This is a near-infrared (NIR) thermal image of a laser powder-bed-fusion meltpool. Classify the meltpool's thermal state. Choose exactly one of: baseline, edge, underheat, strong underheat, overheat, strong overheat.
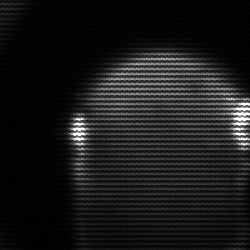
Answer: edge